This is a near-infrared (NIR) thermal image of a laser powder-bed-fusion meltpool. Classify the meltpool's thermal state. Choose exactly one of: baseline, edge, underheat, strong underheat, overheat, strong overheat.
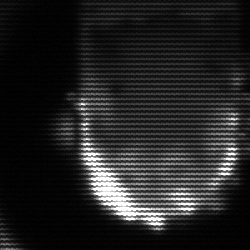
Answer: baseline